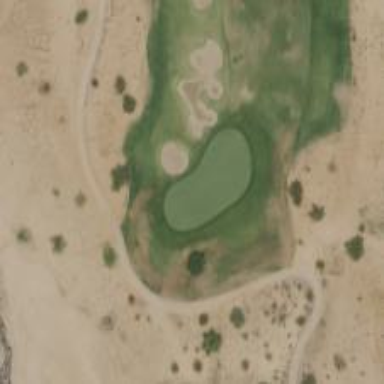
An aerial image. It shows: Rough grassy area used for golf.